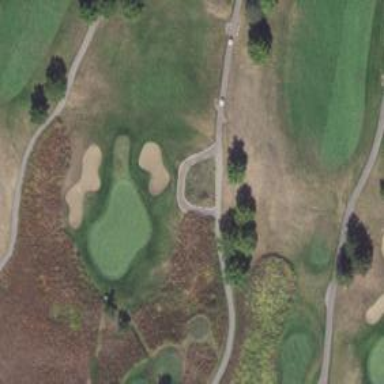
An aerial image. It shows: Golf cartpath that is also road path.